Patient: sex M, age 54
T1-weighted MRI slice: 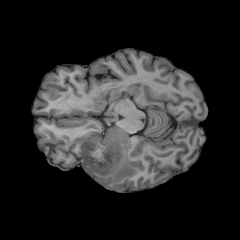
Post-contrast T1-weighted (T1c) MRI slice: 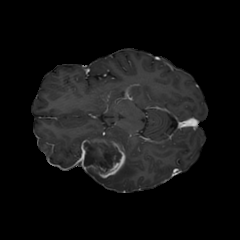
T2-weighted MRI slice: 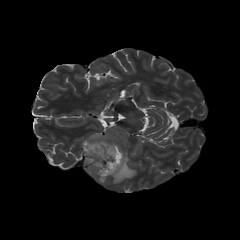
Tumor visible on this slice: yes
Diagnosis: Glioblastoma, IDH-wildtype
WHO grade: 4